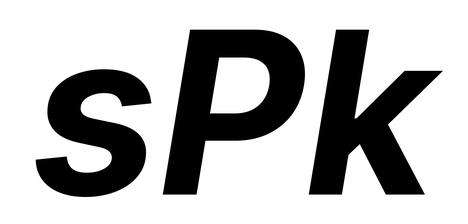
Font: Inter-Italic_Bold_Italic